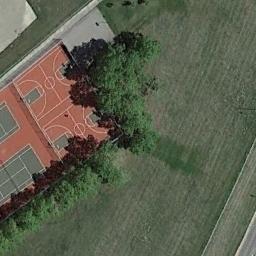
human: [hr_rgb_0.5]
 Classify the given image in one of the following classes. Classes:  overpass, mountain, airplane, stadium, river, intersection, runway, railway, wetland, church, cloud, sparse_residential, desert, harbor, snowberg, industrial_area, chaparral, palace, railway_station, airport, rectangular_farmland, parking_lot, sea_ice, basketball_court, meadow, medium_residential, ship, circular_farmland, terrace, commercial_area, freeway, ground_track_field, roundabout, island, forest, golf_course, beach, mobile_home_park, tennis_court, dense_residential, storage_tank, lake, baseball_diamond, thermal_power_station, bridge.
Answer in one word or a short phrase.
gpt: basketball_court